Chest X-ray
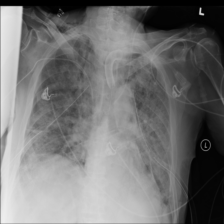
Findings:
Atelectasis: negative
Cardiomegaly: negative
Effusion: negative
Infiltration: negative
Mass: negative
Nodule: negative
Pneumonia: negative
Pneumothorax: negative
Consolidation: negative
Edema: negative
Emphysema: positive
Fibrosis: negative
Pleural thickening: negative
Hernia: negative